Field crop: maize
Growth stage: 2
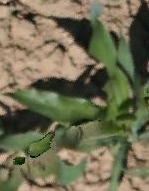
Species: maize